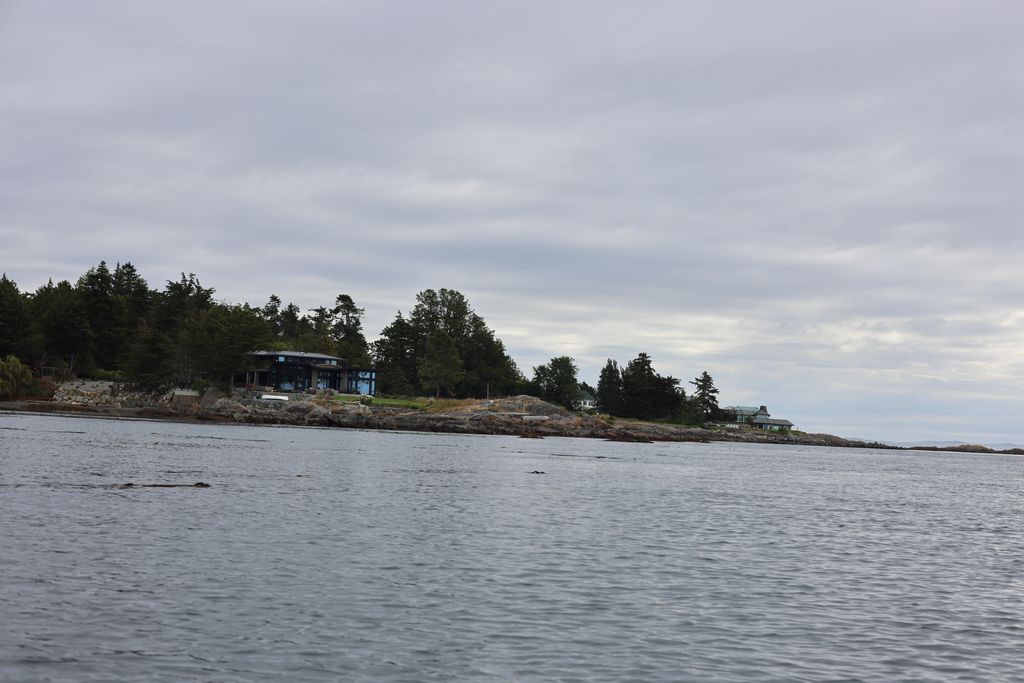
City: victoria